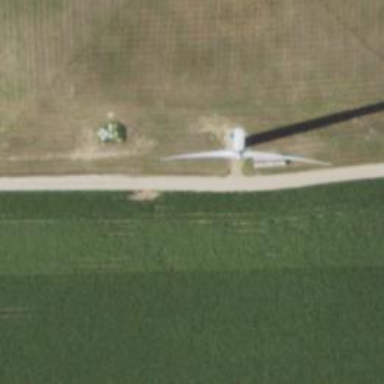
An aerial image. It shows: Wind generator in the form of horizontal axis wind turbine.